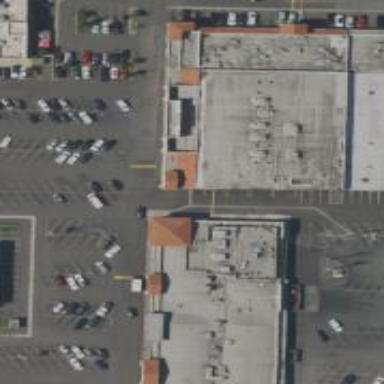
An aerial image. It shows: Supermarket.